Question: I have a view with a embedded tableview in it in which i have a UITextField and I want to hide the keyboard when I press the done button

My Code is the following:
'''
override func tableView(_ tableView: UITableView, cellForRowAt indexPath: IndexPath) -> UITableViewCell {
guard let cell = tableView.dequeueReusableCell(withIdentifier: "playerCell", for: indexPath) as? PlayerNameTableViewCell else {fatalError("Wrong type of cell")}
// Configure the cell...
cell.playerName.delegate = self
return cell
}
'''
'''
class PlayerNameTableViewCell: UITableViewCell, UITextFieldDelegate {
@IBOutlet weak var playerName: UITextField!
@IBAction func enterButton(_ sender: UITextField) {
sender.resignFirstResponder()
}
}
'''
But nothing happens when I press the done button.
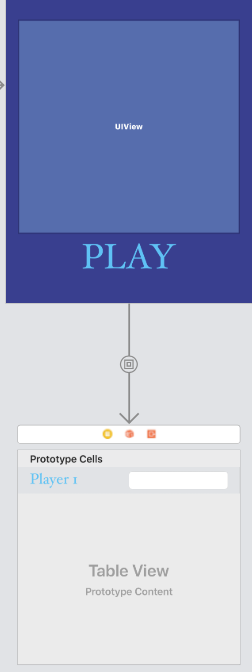
Answer: Try adding the following function to the class that implements the UITextFieldDelegate:
'''
func textFieldShouldReturn(_ textField: UITextField) -> Bool
{
textField.resignFirstResponder()
return true
}
'''